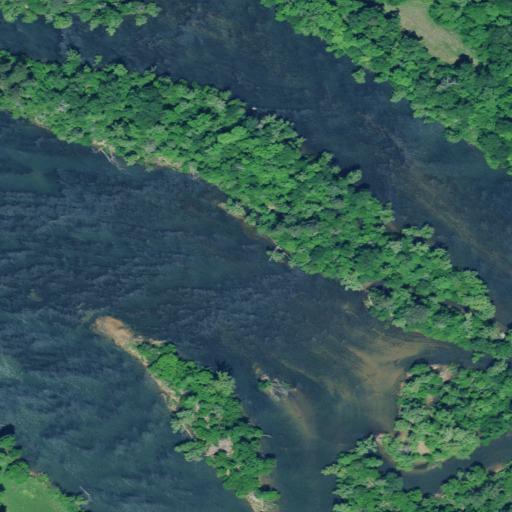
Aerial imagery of bar in South Carolina named Chapel Shoals containing open water, mixed forest, woody wetlands, herbaceous wetlands, deciduous forest, pasture, and evergreen forest